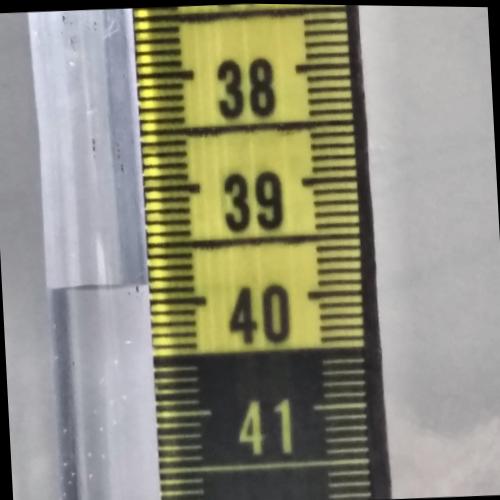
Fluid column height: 39.9 cm